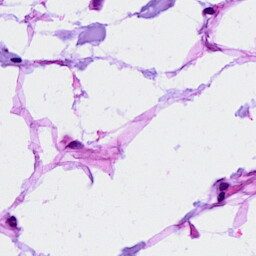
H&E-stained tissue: Breast